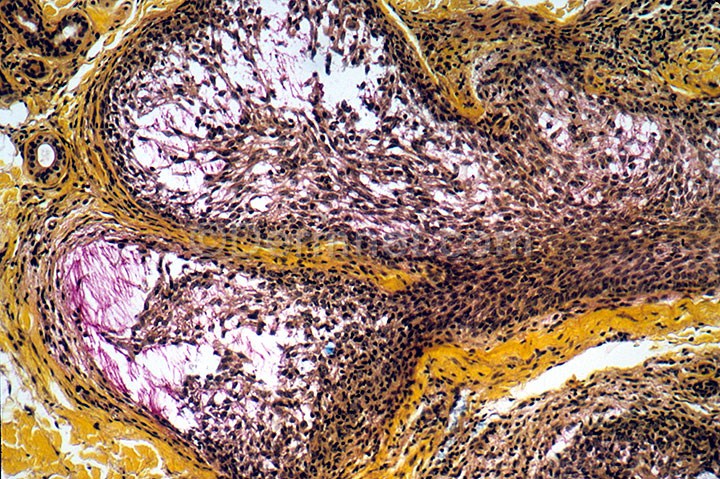
Disease: Actinic Keratosis Basal Cell Carcinoma and other Malignant Lesions